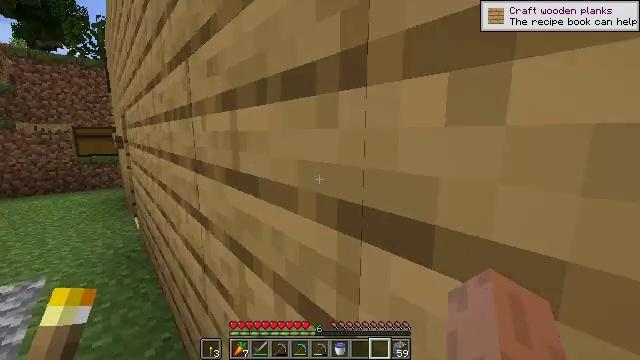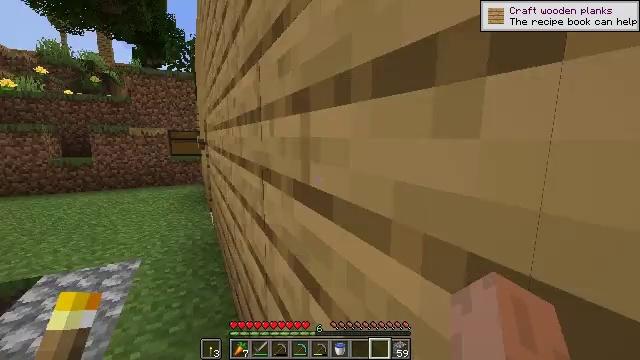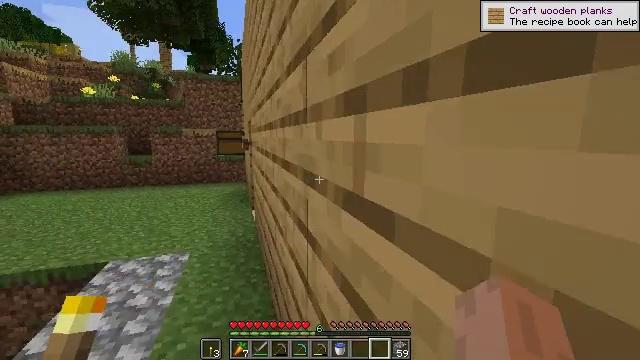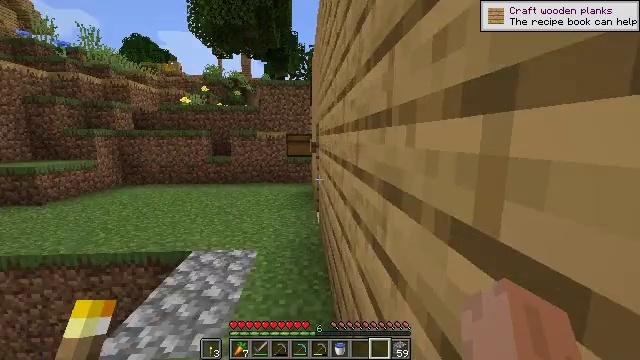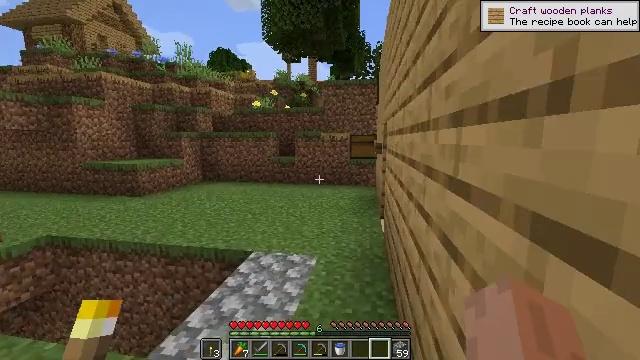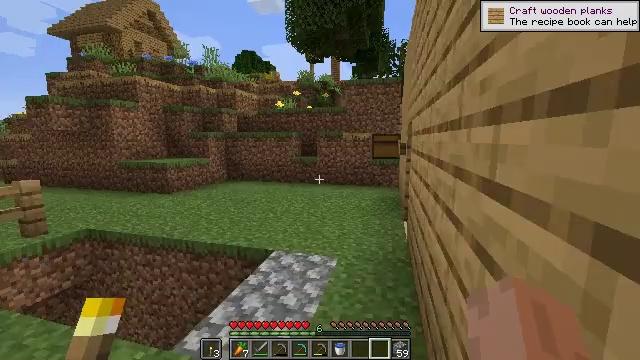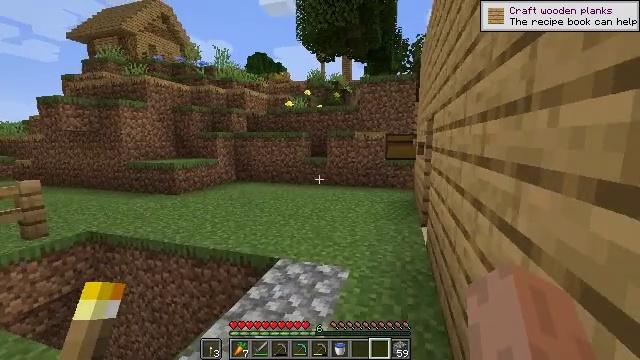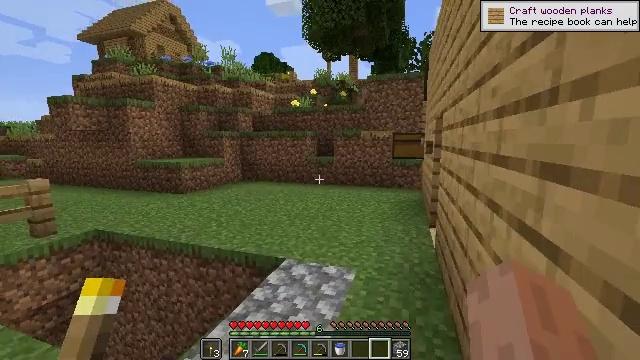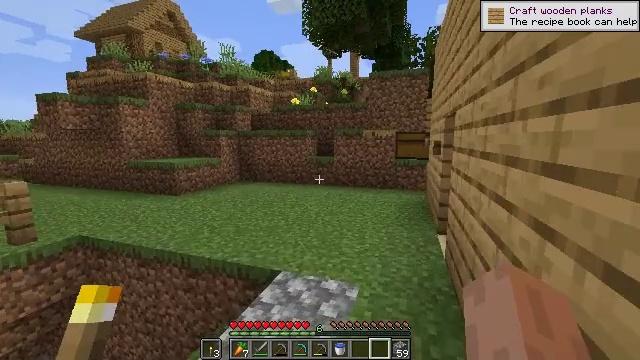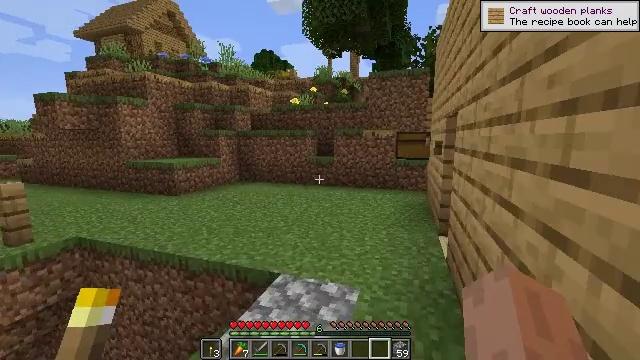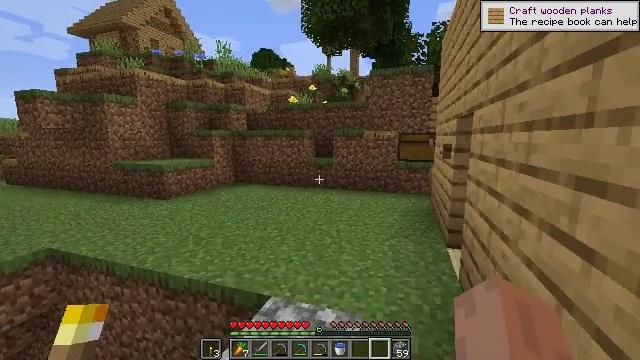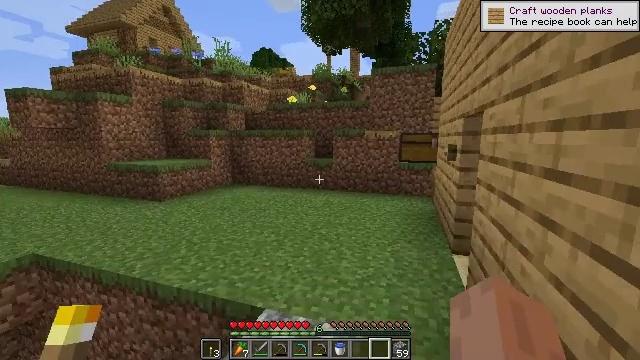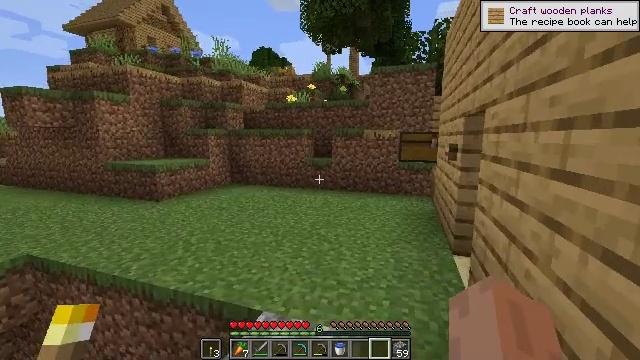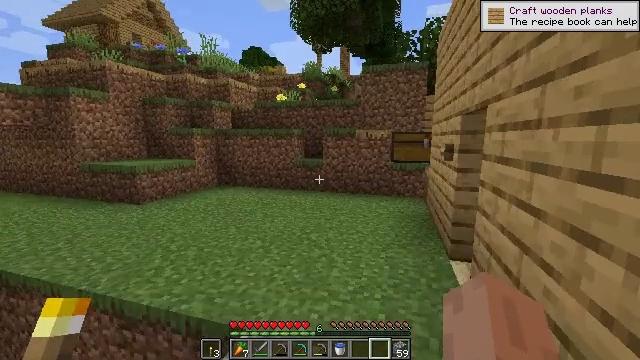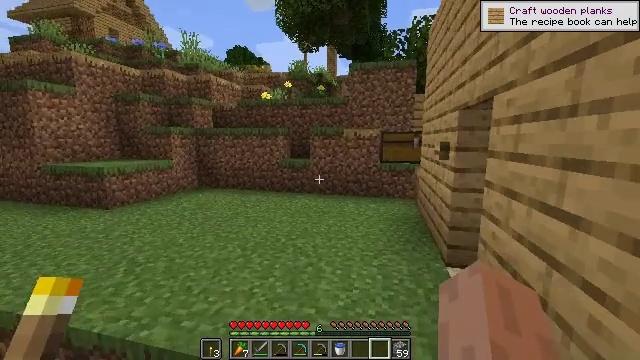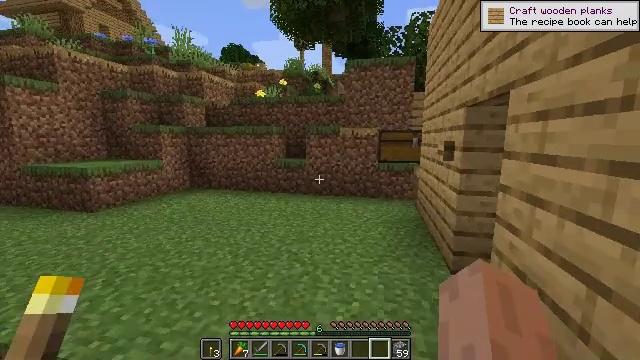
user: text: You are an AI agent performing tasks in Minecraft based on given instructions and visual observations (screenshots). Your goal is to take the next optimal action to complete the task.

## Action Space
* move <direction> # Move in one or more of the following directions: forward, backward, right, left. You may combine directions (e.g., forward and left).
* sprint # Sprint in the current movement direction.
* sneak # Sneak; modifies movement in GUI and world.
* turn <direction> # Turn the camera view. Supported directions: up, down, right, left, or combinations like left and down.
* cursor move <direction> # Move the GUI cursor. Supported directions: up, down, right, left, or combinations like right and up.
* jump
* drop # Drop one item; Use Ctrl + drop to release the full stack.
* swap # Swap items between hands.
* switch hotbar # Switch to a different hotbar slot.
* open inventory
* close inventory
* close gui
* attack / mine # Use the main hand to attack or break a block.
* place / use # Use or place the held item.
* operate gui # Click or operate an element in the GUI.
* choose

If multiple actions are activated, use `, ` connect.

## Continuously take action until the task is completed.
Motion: motion action
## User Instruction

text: Make a diamond sword at the crafting table.
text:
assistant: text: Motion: move forward, turn left
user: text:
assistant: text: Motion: move forward, turn left
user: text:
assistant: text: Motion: move forward, turn left
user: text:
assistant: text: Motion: move forward, turn left
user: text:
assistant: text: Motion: move forward, turn left
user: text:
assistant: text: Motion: move forward, turn left
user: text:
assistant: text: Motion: move forward, turn left
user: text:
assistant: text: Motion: move forward
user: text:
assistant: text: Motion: move forward
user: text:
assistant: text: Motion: move forward
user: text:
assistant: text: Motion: move forward
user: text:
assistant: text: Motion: move forward
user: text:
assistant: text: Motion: move forward, turn right
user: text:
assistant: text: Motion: move forward, turn right
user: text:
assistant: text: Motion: move forward
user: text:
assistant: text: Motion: move forward, turn right
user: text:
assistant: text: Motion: move forward, turn right
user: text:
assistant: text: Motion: move forward, turn right
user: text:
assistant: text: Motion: move forward, turn right
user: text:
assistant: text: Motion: move forward, turn right
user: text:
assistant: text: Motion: move forward
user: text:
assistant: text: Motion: move forward
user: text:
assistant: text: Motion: move forward
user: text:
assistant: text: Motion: move forward
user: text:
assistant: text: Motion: move forward
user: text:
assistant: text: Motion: move forward, turn right
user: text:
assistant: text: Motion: move forward, turn right
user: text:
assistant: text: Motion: move forward, turn right
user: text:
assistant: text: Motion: move forward, turn right
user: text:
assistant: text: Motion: turn right